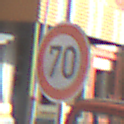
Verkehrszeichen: Geschwindigkeit70
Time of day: MorningAfternoon
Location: Outdoor (Special)
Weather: PartlyCloudy
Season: NotSpecified
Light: Natural